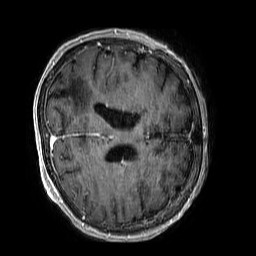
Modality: T1w
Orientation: axial
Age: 78
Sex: female
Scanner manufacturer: philips
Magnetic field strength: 3 T
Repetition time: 0.006702 s
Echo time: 0.003011 s